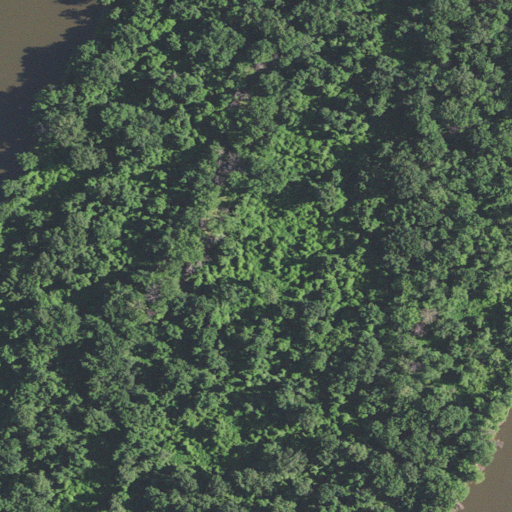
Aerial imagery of bar in Missouri named Willow Bar containing woody wetlands and open water